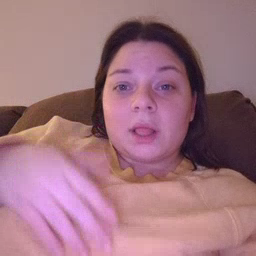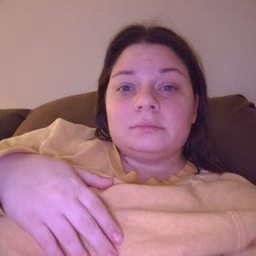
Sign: will